Field crop: maize
Growth stage: 2
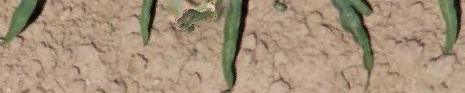
Species: maize